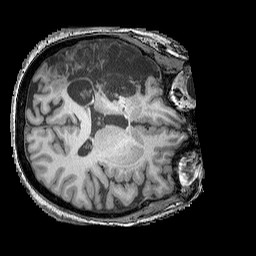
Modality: T1w
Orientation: axial
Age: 61
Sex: female
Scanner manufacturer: siemens
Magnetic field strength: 3 T
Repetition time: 2.25 s
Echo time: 0.00411 s